Field crop: tomato
Growth stage: 1
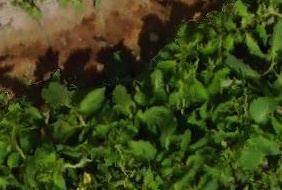
Species: tomato